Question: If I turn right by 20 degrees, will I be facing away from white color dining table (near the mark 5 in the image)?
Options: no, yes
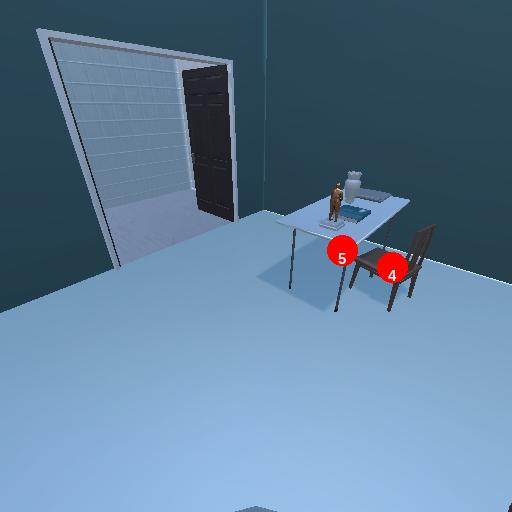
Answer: no